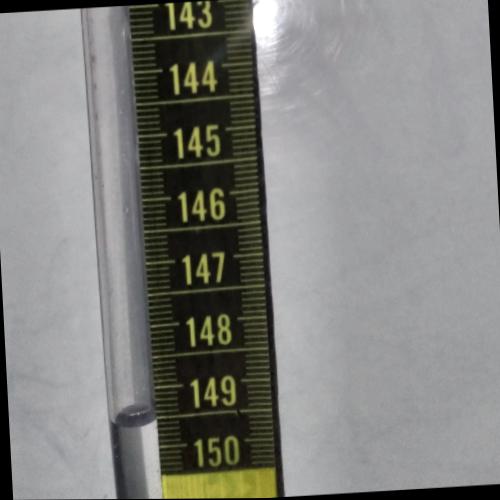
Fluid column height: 149.1 cm